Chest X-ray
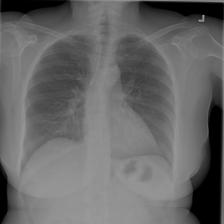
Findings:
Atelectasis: negative
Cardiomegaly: negative
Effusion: negative
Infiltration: negative
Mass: negative
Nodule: negative
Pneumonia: negative
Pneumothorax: negative
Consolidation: negative
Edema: negative
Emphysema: negative
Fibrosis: negative
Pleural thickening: negative
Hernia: negative